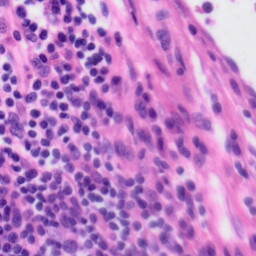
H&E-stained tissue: Tonsil